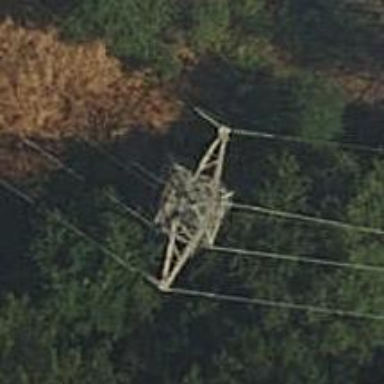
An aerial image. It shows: Lattice structure tower used for power distribution.